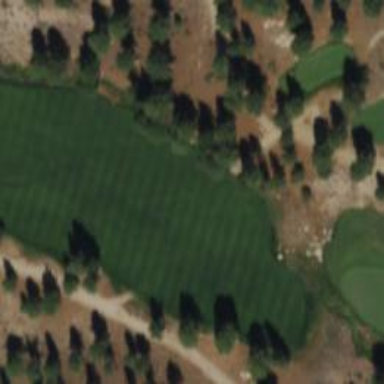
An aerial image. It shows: Golf hole.